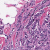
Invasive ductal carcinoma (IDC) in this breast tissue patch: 1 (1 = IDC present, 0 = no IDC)